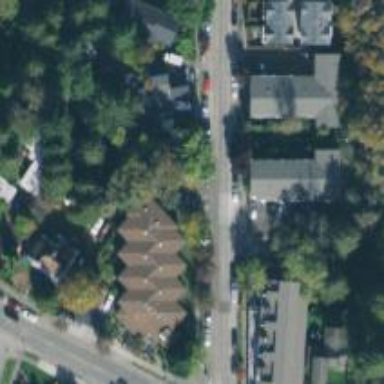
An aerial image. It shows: Residential road with separate sidewalk.